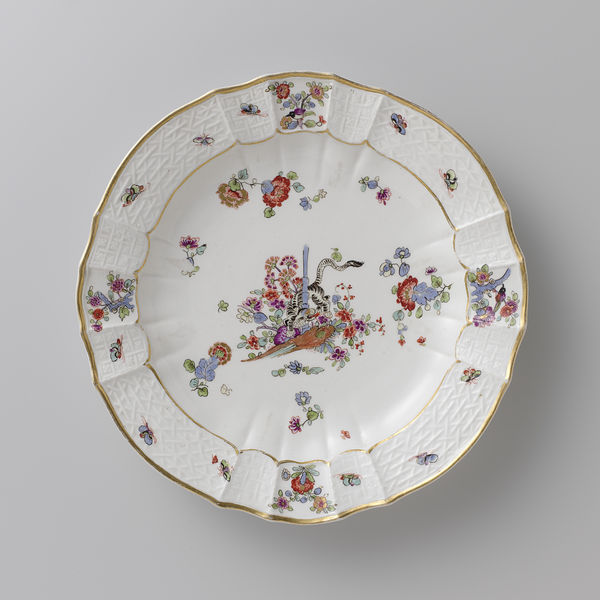
Titel: Rond bord, veelkleurig beschilderd met een Kakiemon-decor
Künstler: Meissener Porzellan Manufaktur
Standort: Amsterdam
Institution: Rijksmuseum
Schlagwörter: blue, red, white, gold, green, painting, flowers, flower, leaves, ceramic, tiger, china, dish, plate, porcelain, snake, porcelin